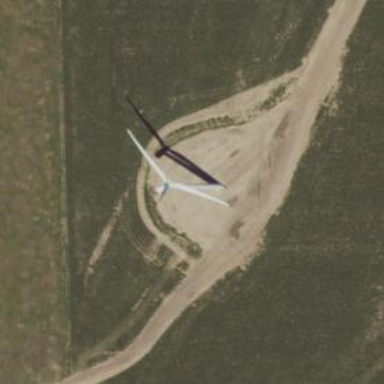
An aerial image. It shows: Wind generator powered by horizontal-axis wind turbine.